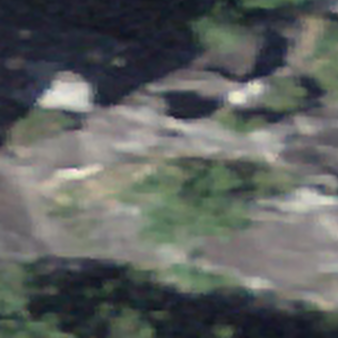
Label: other